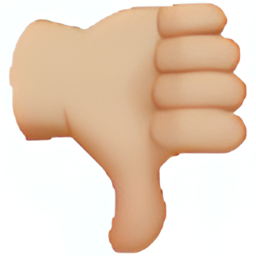
Name: thumbs down sign
Emoji: 👎🏼
Group: People & Body
Sub-group: hand-fingers-closed